Field crop: maize
Growth stage: 2
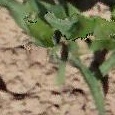
Species: maize